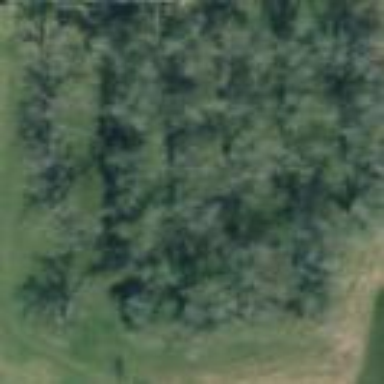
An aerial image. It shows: Orchard.